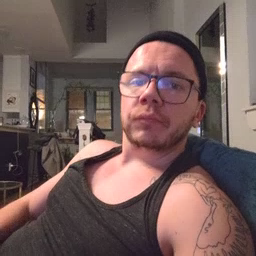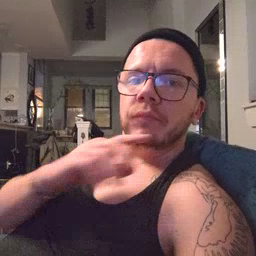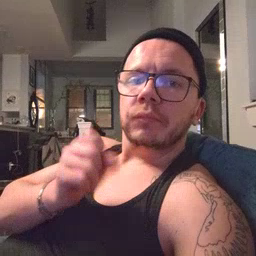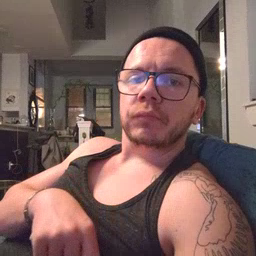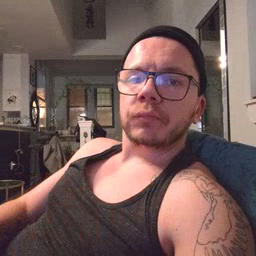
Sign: old